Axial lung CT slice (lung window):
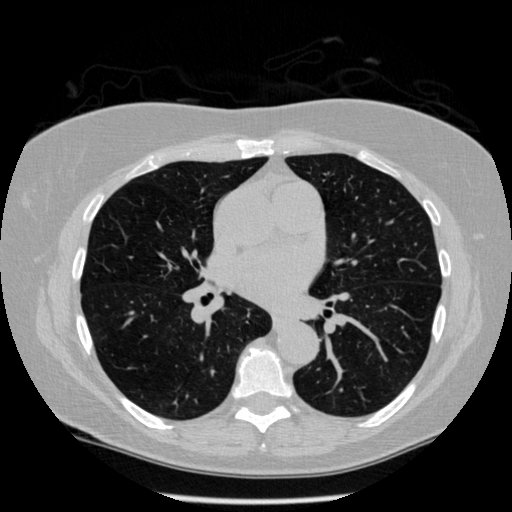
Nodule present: no